Interaction volume radius: 10 \u00c5
Interaction volume height: 25 \u00c5
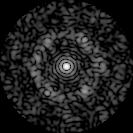
Disorder parameter: 0.7517